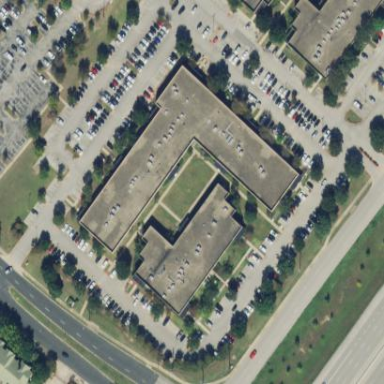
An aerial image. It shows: Office building.